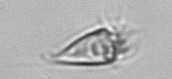
Label: Paratontonia_gracillima